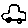
Label: car